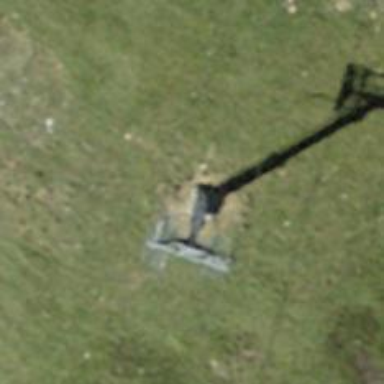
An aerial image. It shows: Pylon used for aerialway.